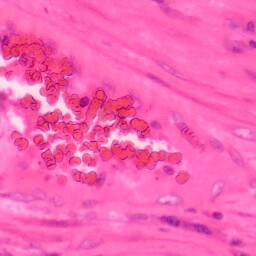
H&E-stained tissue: Colon